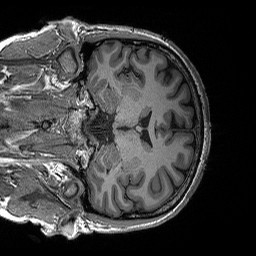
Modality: T1w
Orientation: coronal
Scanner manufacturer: siemens
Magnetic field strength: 3 T
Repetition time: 2.3 s
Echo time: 0.00294 s